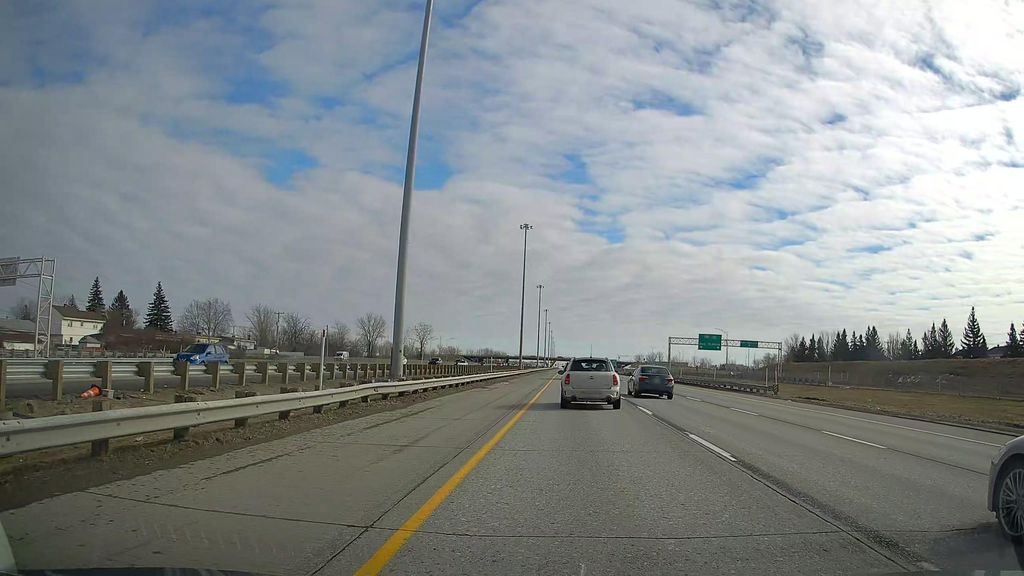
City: montreal